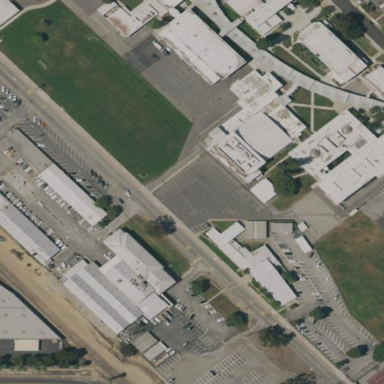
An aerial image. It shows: School.